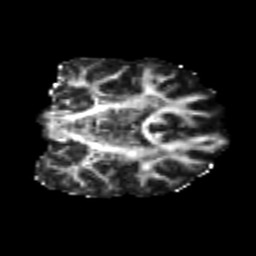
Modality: FA
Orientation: coronal
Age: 25
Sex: female
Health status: healthy
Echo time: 0.074 s